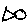
Label: fish